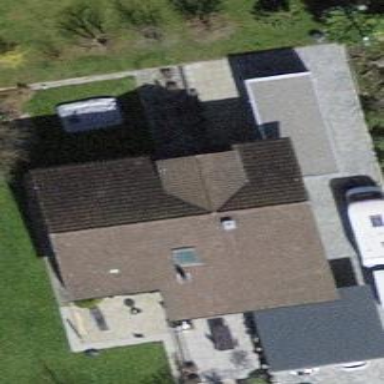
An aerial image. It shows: Building with tiled roof.